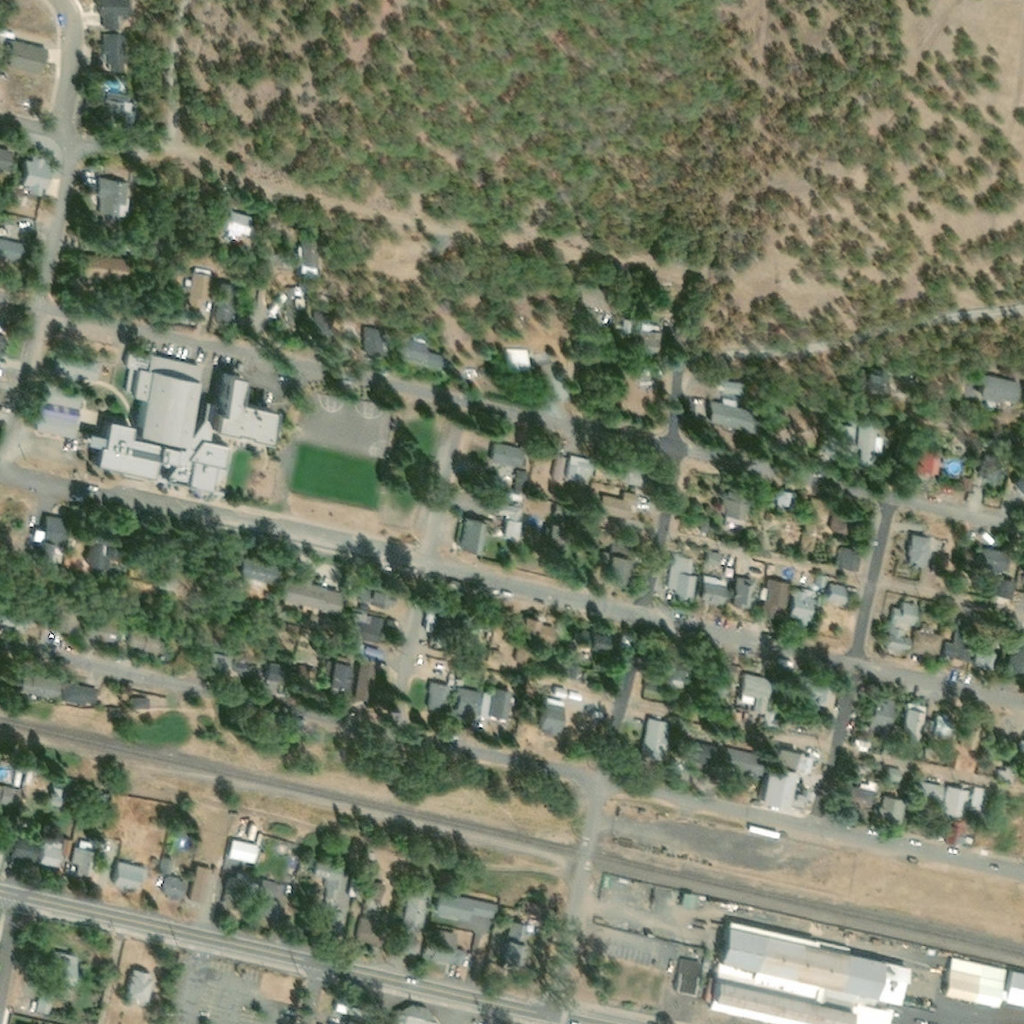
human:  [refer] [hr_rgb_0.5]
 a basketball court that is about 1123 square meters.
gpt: <box>[[29, 38, 38, 45, 0]]</box>